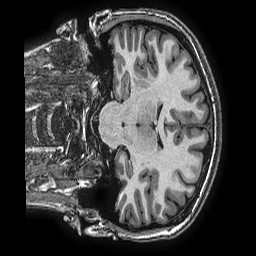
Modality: T1w
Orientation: coronal
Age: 17
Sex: female
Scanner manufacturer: ge
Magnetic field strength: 3 T
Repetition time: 0.0077 s
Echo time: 0.003436 s